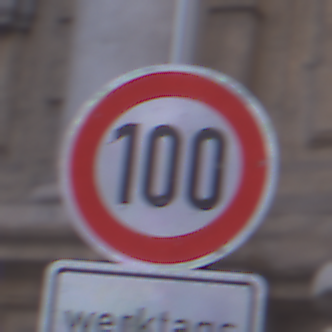
Verkehrszeichen: Geschwindigkeit100
Zusatzzeichen unten: ZeitangabenMitBeschraenkungAufWochentage1
Umgebung: Outdoor, Urban
Tageszeit: SunriseSunset
Wetter: PartlyCloudy
Licht: Natural
Jahreszeit: NotSpecified
Kontrast: LowContrast